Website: bh-photo
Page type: customer-info-address
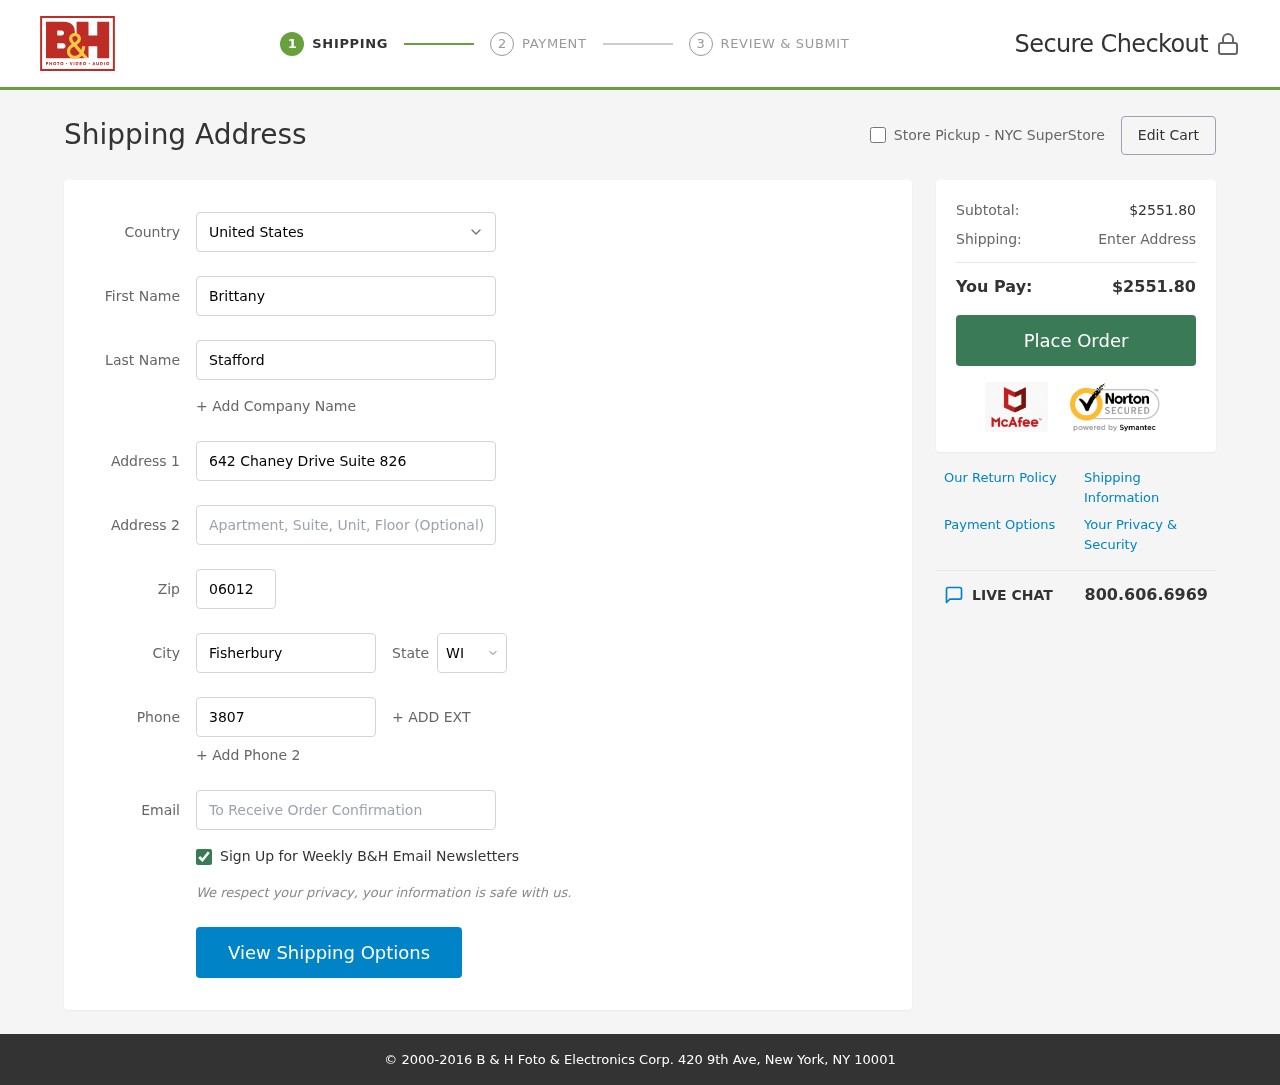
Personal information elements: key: PII_CITY
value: Fisherbury
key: PII_COUNTRY
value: United States
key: PII_EMAIL
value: brittany.stafford@hotmail.com
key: PII_FIRSTNAME
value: Brittany
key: PII_LASTNAME
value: Stafford
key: PII_PHONE
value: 3807833427
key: PII_POSTCODE
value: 06012
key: PII_STATE_ABBR
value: WI
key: PII_STREET
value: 642 Chaney Drive Suite 826
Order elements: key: ORDER_SUBTOTAL
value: $2551.80
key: ORDER_TOTAL
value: $2551.80